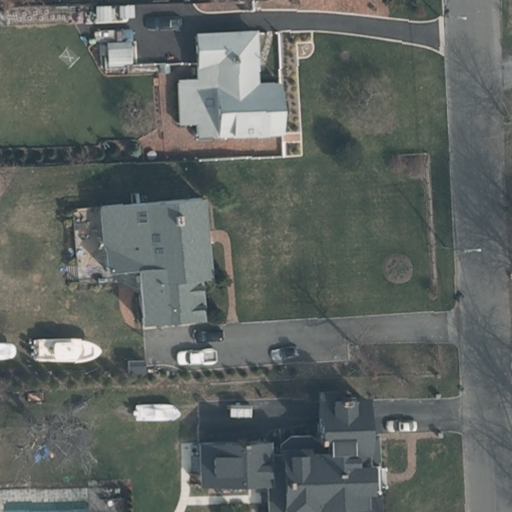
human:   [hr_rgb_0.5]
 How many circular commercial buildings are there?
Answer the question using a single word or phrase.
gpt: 0

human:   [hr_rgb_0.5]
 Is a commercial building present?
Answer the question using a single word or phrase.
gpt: no

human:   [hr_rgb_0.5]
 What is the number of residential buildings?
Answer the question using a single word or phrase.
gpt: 4

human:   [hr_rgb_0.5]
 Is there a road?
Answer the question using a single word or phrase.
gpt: yes

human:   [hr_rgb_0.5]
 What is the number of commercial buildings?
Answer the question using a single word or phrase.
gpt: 0

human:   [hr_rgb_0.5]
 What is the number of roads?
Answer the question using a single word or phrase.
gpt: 2

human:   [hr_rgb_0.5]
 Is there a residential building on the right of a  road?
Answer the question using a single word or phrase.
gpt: no

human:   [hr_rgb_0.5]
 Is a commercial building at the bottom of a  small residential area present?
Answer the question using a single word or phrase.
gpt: no

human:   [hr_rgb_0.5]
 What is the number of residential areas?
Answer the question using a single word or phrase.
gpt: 1

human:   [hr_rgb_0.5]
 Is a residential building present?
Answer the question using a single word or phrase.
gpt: yes

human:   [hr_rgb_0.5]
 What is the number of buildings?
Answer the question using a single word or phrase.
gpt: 6

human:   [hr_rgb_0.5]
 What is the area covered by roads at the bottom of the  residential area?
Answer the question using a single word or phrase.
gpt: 0m2

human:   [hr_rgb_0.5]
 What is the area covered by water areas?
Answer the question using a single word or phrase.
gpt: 0m2

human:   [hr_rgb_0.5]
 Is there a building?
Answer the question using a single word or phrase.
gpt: yes

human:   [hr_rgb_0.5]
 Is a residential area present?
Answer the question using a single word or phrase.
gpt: yes

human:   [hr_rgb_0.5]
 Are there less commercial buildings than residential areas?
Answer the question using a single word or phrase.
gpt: yes

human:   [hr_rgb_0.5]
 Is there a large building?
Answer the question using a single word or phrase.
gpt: yes

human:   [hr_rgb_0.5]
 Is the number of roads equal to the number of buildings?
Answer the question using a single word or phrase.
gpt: no

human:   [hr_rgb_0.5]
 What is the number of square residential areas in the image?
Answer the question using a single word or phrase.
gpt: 0

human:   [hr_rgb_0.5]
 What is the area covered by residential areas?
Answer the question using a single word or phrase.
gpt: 10595m2

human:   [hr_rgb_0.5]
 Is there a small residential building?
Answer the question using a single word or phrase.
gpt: yes

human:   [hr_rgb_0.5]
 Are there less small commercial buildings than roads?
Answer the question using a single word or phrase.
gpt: yes

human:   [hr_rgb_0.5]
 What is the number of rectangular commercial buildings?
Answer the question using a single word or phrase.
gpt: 0

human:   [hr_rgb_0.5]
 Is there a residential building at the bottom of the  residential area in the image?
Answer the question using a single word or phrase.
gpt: no

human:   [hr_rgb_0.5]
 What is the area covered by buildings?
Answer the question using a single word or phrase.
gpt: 1137m2

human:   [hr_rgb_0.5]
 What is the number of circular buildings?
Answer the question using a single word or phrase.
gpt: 0

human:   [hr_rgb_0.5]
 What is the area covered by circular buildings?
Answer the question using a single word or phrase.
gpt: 0m2

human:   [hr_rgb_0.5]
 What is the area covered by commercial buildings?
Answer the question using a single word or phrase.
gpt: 0m2

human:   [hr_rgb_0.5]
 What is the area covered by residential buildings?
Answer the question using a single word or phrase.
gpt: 1079m2

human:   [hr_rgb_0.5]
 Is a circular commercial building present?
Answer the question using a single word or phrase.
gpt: no

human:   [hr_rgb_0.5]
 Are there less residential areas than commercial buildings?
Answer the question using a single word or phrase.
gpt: no

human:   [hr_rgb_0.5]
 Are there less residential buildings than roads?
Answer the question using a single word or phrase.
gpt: no

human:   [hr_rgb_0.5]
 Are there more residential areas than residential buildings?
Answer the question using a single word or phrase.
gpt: no

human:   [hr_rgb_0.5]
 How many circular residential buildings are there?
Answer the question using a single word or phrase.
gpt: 0

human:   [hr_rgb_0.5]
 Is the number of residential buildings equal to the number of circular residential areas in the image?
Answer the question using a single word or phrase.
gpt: no

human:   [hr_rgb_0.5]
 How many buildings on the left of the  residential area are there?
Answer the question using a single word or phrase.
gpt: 4

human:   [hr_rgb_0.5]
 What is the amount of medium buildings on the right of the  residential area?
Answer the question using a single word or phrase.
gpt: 0

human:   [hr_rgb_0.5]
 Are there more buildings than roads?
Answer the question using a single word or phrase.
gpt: yes

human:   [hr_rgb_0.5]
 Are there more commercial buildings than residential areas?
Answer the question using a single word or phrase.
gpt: no

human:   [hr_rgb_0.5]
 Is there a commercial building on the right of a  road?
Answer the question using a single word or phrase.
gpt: no

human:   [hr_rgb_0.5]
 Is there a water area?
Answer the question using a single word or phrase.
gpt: no

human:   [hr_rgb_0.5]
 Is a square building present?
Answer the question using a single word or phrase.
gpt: no

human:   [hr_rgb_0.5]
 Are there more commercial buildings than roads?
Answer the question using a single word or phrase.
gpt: no

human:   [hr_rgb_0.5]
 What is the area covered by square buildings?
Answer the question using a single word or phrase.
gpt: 0m2

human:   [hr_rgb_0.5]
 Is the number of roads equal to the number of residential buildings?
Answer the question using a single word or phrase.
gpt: no

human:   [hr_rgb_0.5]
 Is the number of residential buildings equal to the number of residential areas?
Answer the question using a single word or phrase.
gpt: no

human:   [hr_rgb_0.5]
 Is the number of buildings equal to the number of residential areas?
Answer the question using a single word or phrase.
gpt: no

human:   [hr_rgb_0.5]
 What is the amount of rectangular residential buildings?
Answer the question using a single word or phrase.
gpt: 2

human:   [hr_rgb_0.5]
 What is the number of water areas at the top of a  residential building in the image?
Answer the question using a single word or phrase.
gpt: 0

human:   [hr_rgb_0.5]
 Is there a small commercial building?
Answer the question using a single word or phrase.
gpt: no

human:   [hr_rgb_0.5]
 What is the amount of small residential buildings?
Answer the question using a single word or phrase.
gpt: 2

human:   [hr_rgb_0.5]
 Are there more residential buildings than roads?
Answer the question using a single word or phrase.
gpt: yes

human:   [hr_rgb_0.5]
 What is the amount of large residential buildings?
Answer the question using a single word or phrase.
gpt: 1

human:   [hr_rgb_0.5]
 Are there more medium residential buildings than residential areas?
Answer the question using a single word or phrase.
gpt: no

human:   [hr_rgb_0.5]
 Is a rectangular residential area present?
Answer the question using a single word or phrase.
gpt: yes

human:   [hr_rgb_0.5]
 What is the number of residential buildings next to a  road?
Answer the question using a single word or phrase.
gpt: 4

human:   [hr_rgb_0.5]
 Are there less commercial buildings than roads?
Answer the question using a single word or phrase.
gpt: yes

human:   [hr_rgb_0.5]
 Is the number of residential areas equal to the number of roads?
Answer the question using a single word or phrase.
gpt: no

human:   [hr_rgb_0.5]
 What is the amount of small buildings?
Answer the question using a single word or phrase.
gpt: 4

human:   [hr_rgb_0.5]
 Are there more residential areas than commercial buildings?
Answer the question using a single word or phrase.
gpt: yes

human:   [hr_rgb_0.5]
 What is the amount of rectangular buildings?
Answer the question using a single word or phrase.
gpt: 4

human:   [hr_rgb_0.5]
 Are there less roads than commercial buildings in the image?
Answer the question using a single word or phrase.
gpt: no

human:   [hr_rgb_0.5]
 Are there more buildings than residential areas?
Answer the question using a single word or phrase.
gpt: yes

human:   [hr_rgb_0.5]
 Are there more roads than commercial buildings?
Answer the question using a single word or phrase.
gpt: yes